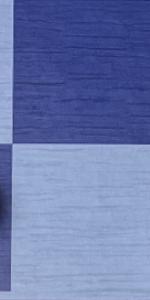
Label: Empty